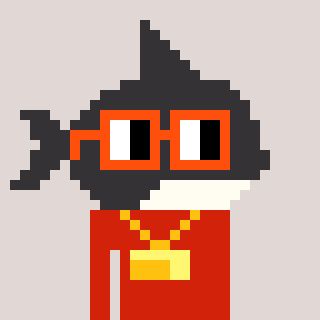
a pixel art character with square orange glasses, a orca-shaped head and a red-colored body on a warm background